Question: I am new to Realm.io and have the following question :
Working with several realm-files and accessing them in the same thread consecutively. Do all of these .realm-files have to have the same RLMObjects ?
'''
NSString *Path_1 = @"....path1/realmfile_1.realm";
NSString *Path_2 = @"....path2/realmfile_2.realm";
RLMRealm *realm_1 = [RLMRealm realmWithPath:Path_1];
RLMObject_1 *Object_1_ToAdd = [[RLMObject_1 alloc] init];
[realm_1 beginWriteTransaction];
Object_1_ToAdd.property_xy = @"bla1";
[realm_1 commitWriteTransaction];
RLMRealm *realm_2 = [RLMRealm realmWithPath:Path_2];
RLMObject_2 *Object_2_ToAdd = [[RLMObject_2 alloc] init];
[realm_2 beginWriteTransaction];
Object_2_ToAdd.property_ab = @"bla2";
[realm_2 commitWriteTransaction];
'''
Do both .realm-files (i.e. realmfile_1.realm and realmfile_2.realm) need both RLMObjects (i.e. RLMObject_1 and RLMObject_2) ?
Is it correct that the migration-block call (see below) creates all RLMObjects in all realmfiles and if yes - why ?????
So far, all RLMObjects in my code are placed in all .realm-files - why ??? Or is this the way realm works ??
Thanks on any help on this !
SetSchemaVersion :
'''
[RLMRealm setSchemaVersion:1 withMigrationBlock:^(RLMMigration *migration, NSUInteger oldSchemaVersion) { }
'''
The following image shows the realm-browser screenshot (see below) of one realm-file (the other looks the same !). Is there a way that one file consinsts of RLMObject_1 and another file consists of RLMObject_2 ?? How would I have to set up the RLMObject definition classes ??

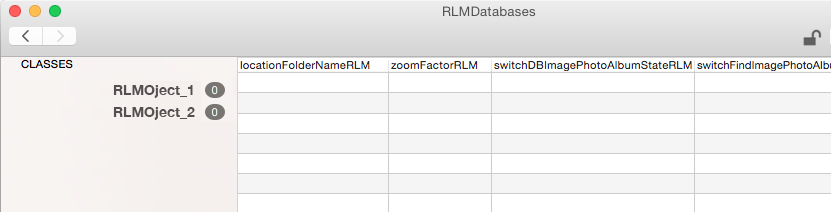
Answer: By default, Realm will consider every RLMObject subclass to be part of your data model. This is done to greatly simplify development since developers only have to declare their model once.
Empty tables take very little space in Realm files and are inexpensive to create, which is why Realm works this way.
If you're determined to only create relevant tables for each realm, you could construct your own 'RLMSchema', but we won't be able to officially support you in that case since that's not part of the public API.